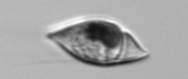
Label: Amphidinium